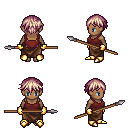
a pixel art fantasy rpg character, female body template, human, dark skin, maroon pirate shirt, robe skirt, white blonde short bangs hairstyle, gold gloves, gold boots, spear, four views (front, back, left, right), 2x2 character sprite sheet, small pixel art, hard edges, no anti-aliasing